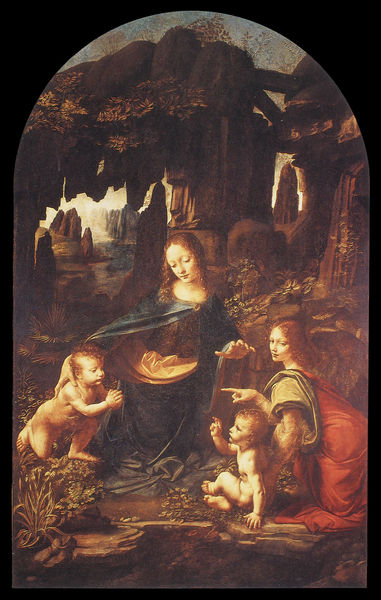
Titel: Madonna in der Felsengrotte
Künstler: Leonardo da Vinci
Institution: Paris, Musée du Louvre
Schlagwörter: blau, blätter, dunkel, felsen, gemälde, himmel, laub, nackt, umhang, wasser, bäume, frauen, grün, landschaft, sitzen, braun, fenster, frau, licht, rot, stein, bild, kind, mutter, pflanzen, höhle, locken, kinder, bogen, berge, fels, herbst, weib, weiber, rothaarig, ruine, religion, hocken, jungfrau, segen, stall, durchbruch, maria, madonna, mutter gottes, kräuter, gottesmutter, roter umhang, unsere liebe frau, langhaarig, heilige maria, madonna mit dem kind, gottesgebärerin, maria von nazaret